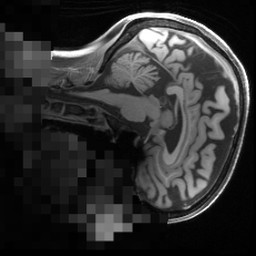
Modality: T1w
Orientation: sagittal
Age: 26
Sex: female
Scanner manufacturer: siemens
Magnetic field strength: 3 T
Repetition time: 2.55 s